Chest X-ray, PA view. Patient: 54 years old, sex F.
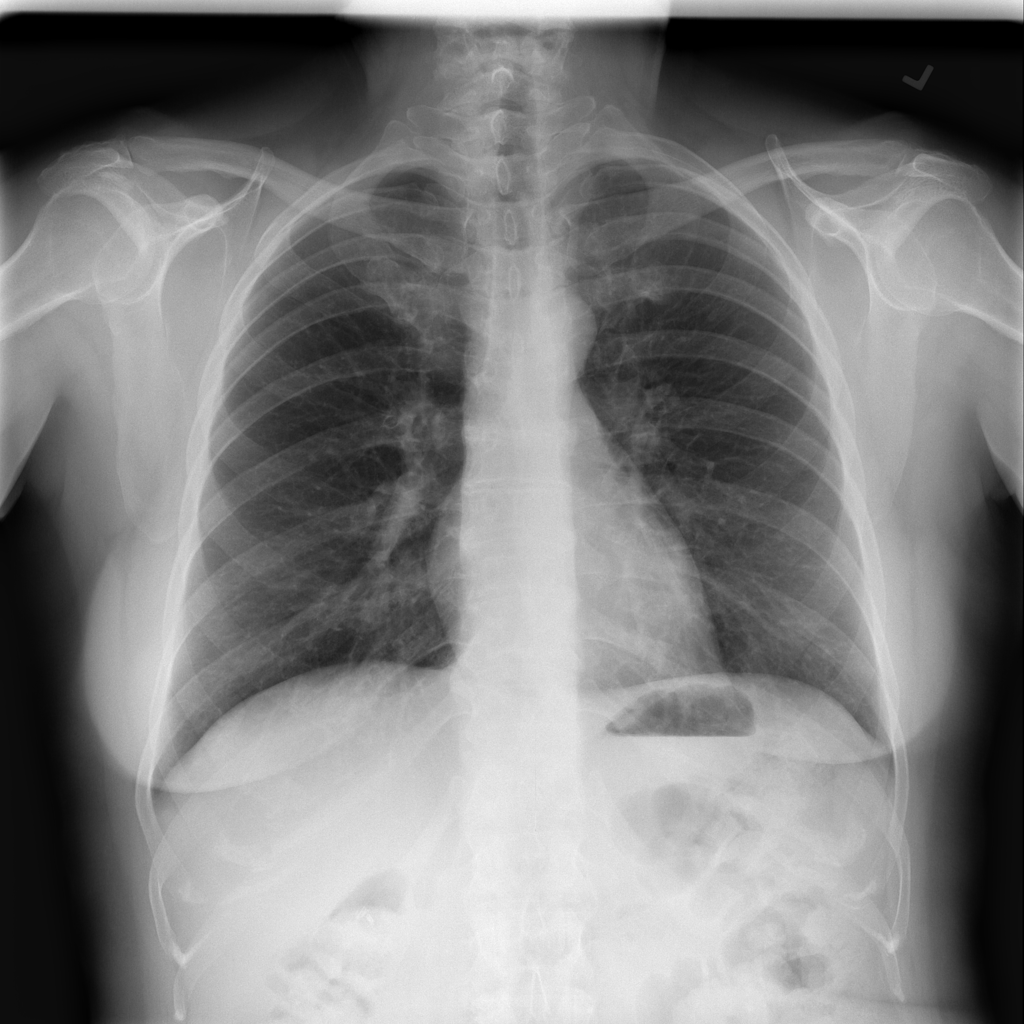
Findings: No Finding